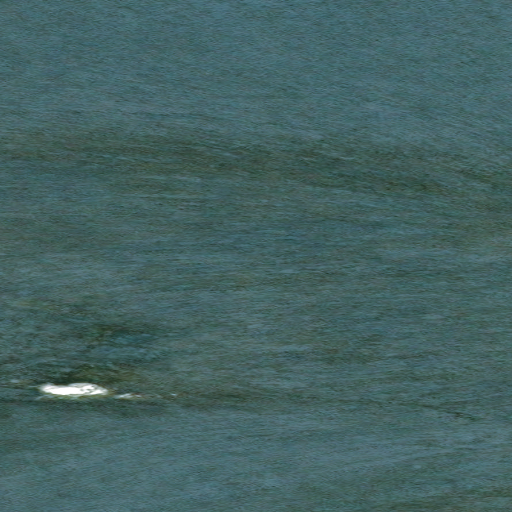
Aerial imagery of mountain in Alaska named Atlik Hill containing only unknown